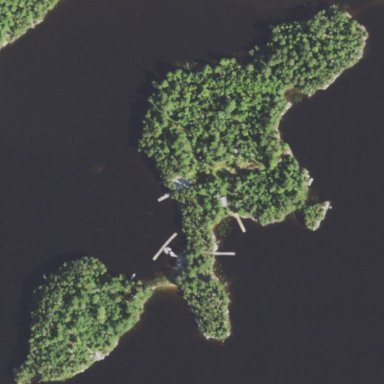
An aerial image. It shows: Island covered with woodland.